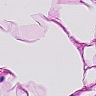
Metastatic tissue present: no